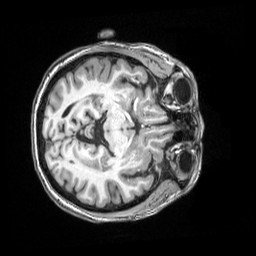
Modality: T1w
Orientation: axial
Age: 62
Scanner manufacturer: siemens
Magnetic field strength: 3 T
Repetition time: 2.5 s
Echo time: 0.00343 s